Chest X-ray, AP view. Patient: 53 years old, sex F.
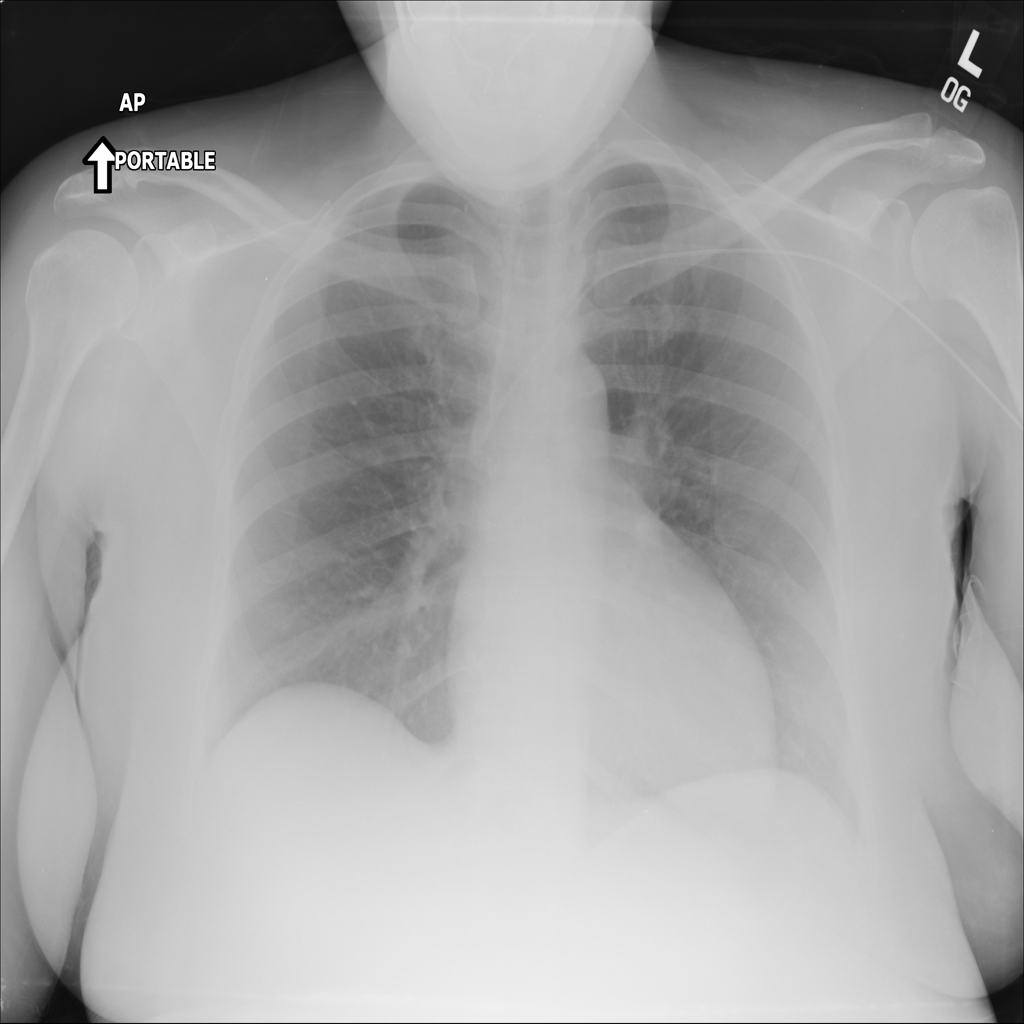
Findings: No Finding